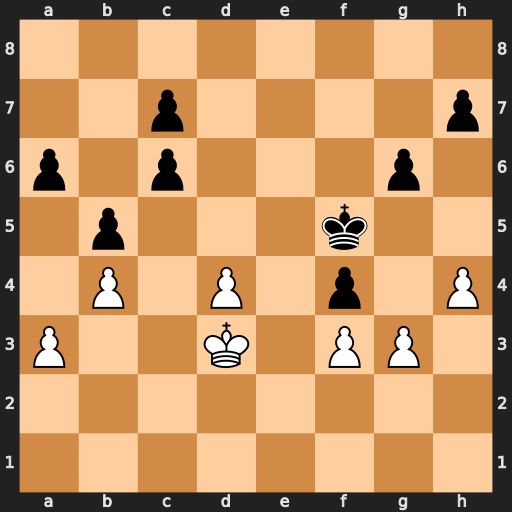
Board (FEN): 8/2p4p/p1p3p1/1p3k2/1P1P1p1P/P2K1PP1/8/8
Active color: w
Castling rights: -
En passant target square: -
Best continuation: g4+ Ke6 Ke4